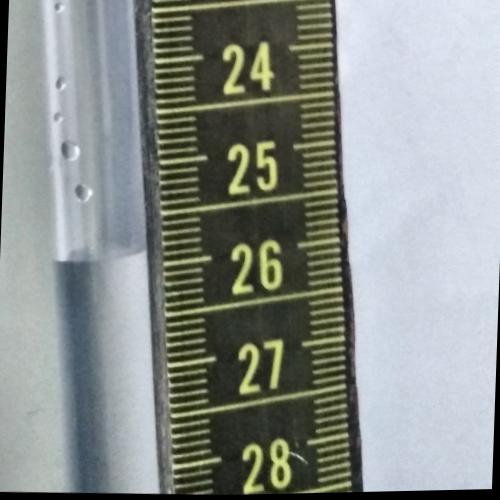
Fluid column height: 25.9 cm